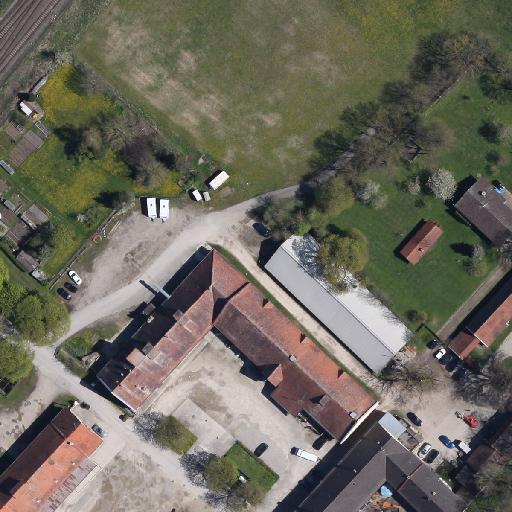
Referring expression: light-duty vehicle in the parking area